The plot is a Morlet-wavelet scalogram of a rotor-rig vibration measurement. Determine the machine's mechanical condition. Answer with exactly one of: normal, misalignment, unbalance, looseness.
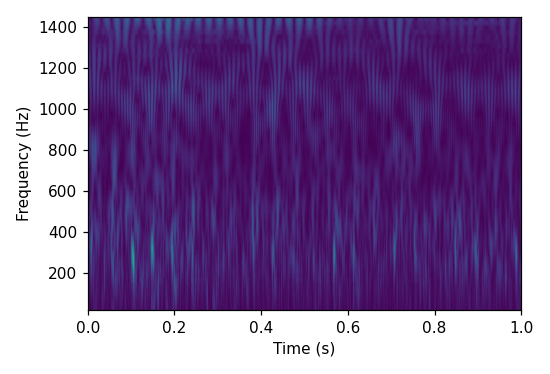
Answer: looseness